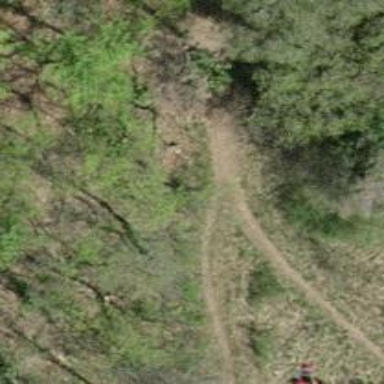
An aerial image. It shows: Dirt path.